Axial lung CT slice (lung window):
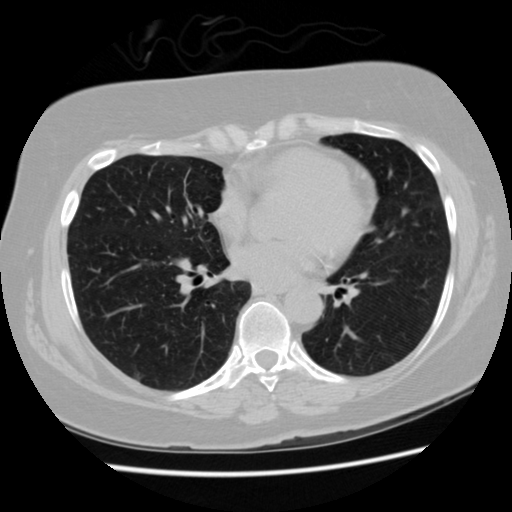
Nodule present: yes
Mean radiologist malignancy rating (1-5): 2